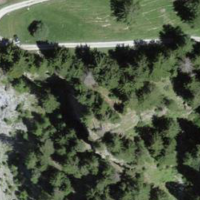
EUNIS habitat code: 43
Species observed at this site:
Lilium bulbiferum